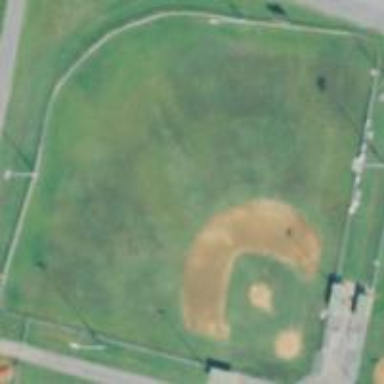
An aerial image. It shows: Baseball pitch for leisure and sports activities.